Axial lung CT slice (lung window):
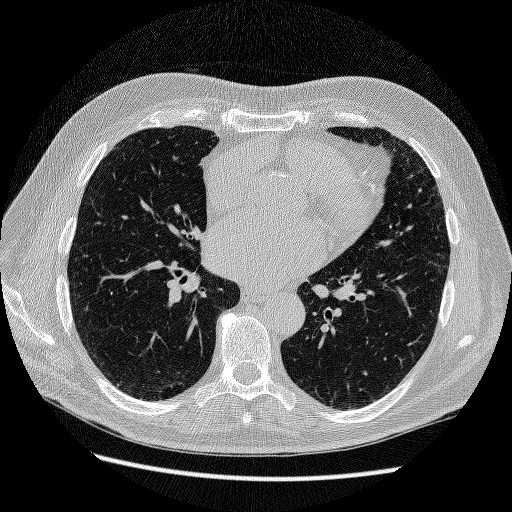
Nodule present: no